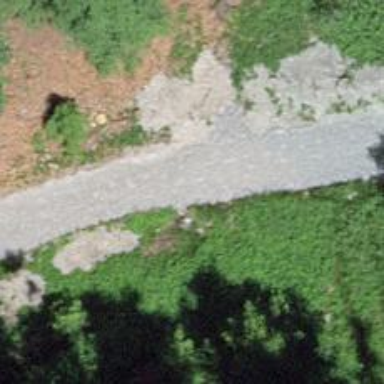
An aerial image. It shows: Unpaved track with grade2 surface.